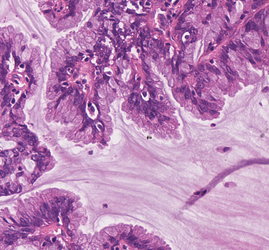
Tumor epithelial tissue: yes
Tumor-associated stroma tissue: yes
Normal tissue: no